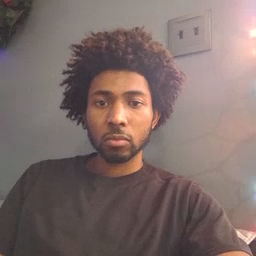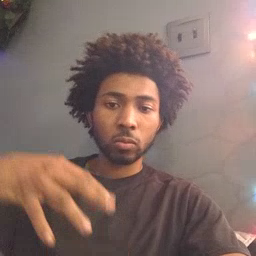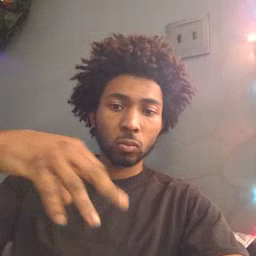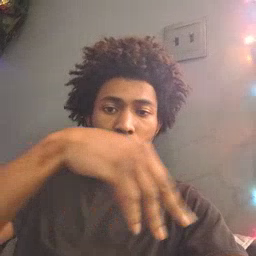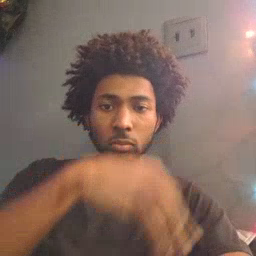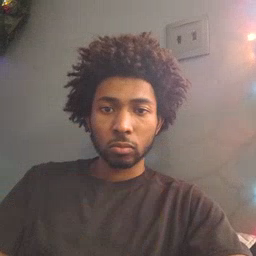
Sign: vacuum